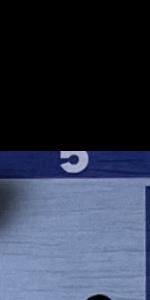
Label: Empty